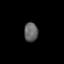
Tissue: skin
Cell type: T cells
Senescence score: 0.6822
Nuclear area (px): 259
Mean DAPI intensity: 100.351